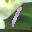
Label: 1